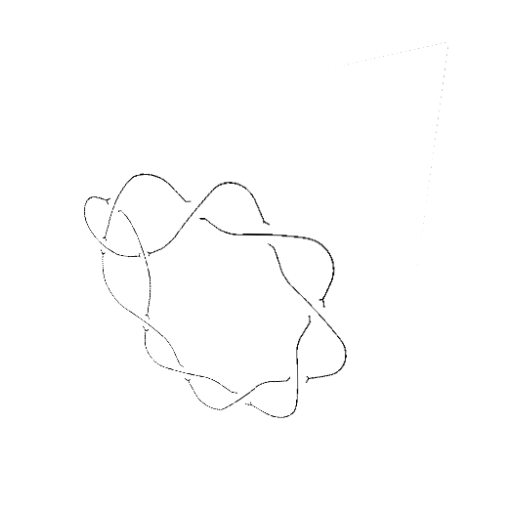
Crossing number: 10